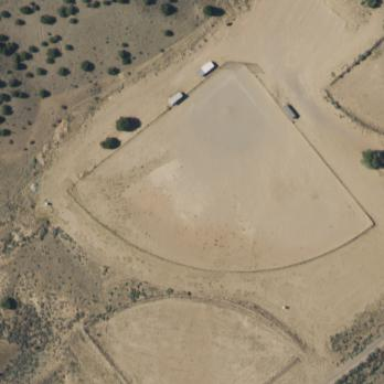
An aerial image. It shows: Baseball pitch for leisure land activities.